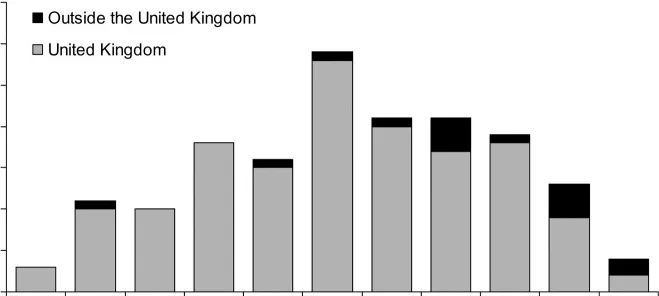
Number of deceased variant Creutzfeldt-Jakob disease patients worldwide (150 from the United Kingdom and 15 outside the United Kingdom) by year of death, June 2005.
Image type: pathology (masson_trichrome)